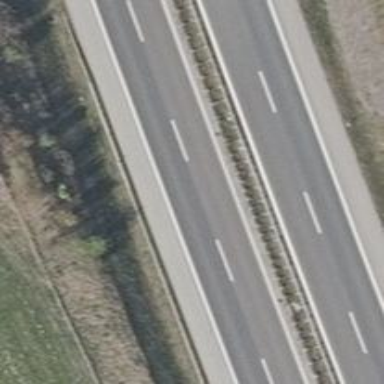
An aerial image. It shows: Asphalt motorway.